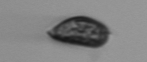
Label: Prorocentrum_triestinum